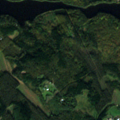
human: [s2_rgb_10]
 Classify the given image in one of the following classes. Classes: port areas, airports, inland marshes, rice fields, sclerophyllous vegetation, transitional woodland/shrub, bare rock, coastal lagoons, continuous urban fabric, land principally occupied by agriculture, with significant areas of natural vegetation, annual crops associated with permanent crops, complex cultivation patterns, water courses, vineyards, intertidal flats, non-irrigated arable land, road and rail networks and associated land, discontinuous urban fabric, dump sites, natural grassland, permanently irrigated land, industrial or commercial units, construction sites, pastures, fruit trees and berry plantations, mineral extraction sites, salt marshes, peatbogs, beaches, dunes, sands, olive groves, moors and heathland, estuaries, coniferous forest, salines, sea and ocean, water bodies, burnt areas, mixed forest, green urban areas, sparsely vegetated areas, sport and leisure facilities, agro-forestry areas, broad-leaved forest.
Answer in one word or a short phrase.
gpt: land principally occupied by agriculture, with significant areas of natural vegetation, mixed forest, water bodies